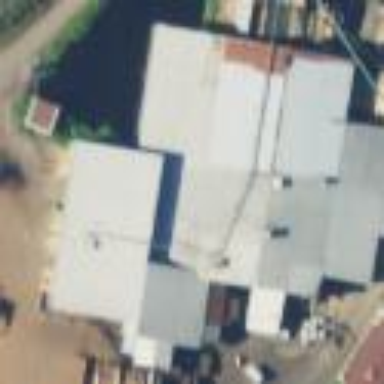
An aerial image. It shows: Sawmill building.